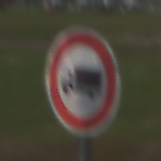
Verkehrszeichen: VerbotFuerKraftfahrzeugeUeberDreiKommaFuenfTonnen
Umgebung: Outdoor, Special
Tageszeit: MorningAfternoon
Wetter: Clear
Licht: Natural
Jahreszeit: NotSpecified
Kontrast: HighContrast